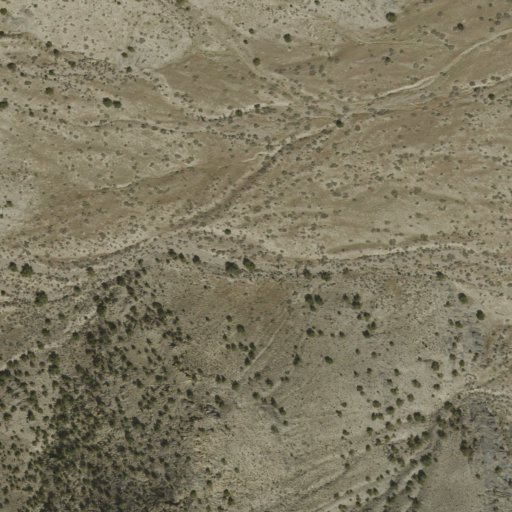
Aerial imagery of valley in Utah named Fera Canyon containing shrub and grassland